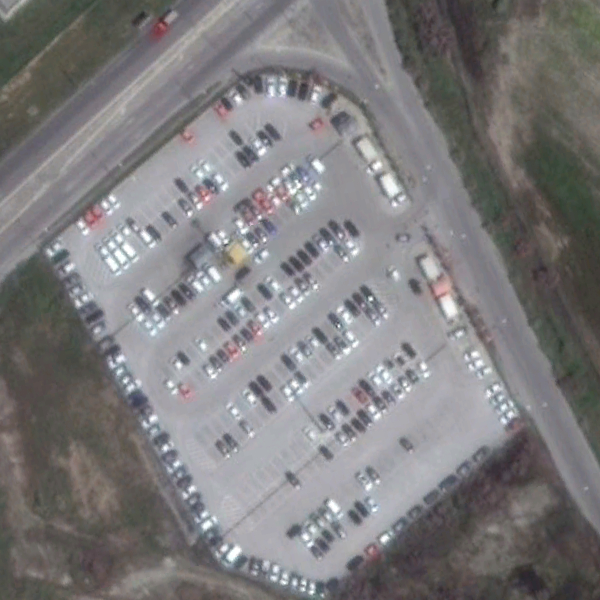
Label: Parking